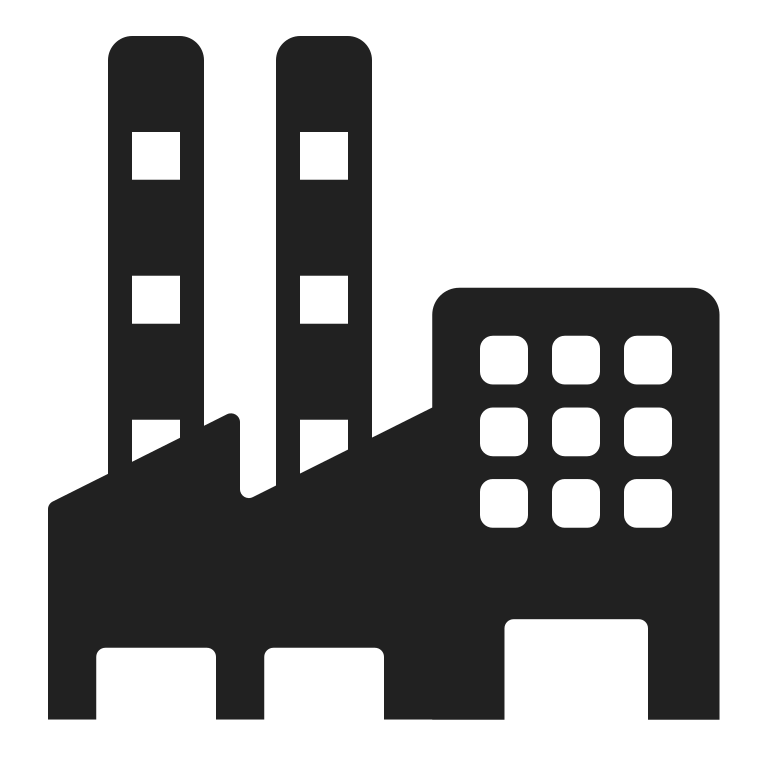
factory high contrast